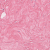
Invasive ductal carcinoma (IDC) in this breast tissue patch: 0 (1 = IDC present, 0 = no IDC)